Field crop: maize
Growth stage: 2
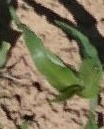
Species: maize